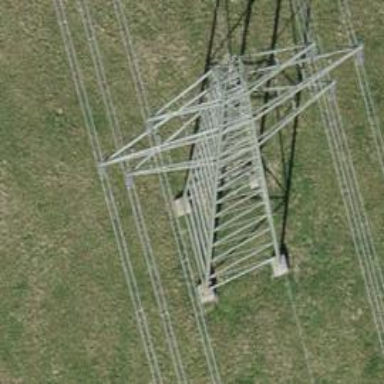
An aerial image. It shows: Power tower.